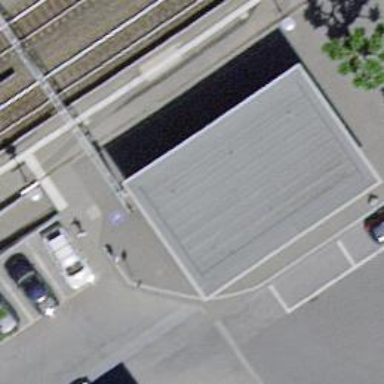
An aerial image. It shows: Railway station.